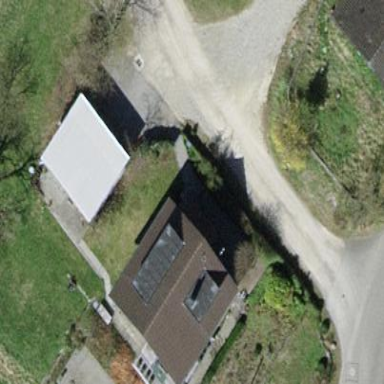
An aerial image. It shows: Detached building with gabled roof.